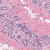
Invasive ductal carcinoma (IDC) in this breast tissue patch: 0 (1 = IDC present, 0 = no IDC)